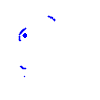
Particle: kaon